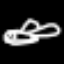
Label: airplane